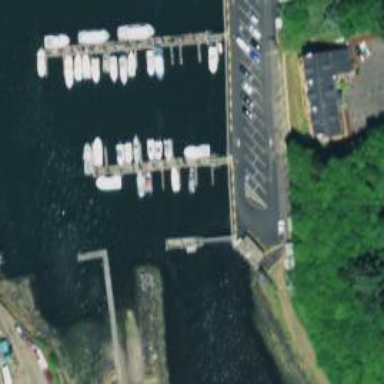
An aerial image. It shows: Man-made pier.